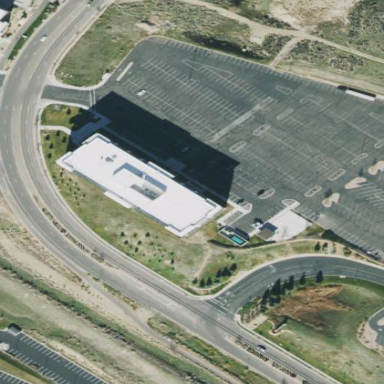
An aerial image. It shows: Commercial building.